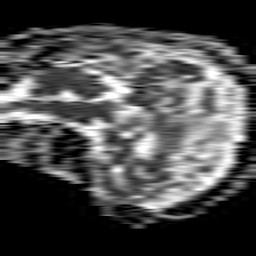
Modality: ADC
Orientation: sagittal
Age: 66
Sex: male
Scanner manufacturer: philips
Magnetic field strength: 1.5 T
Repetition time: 4.6 s
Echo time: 0.08631 s